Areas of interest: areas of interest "Shopping Mall"
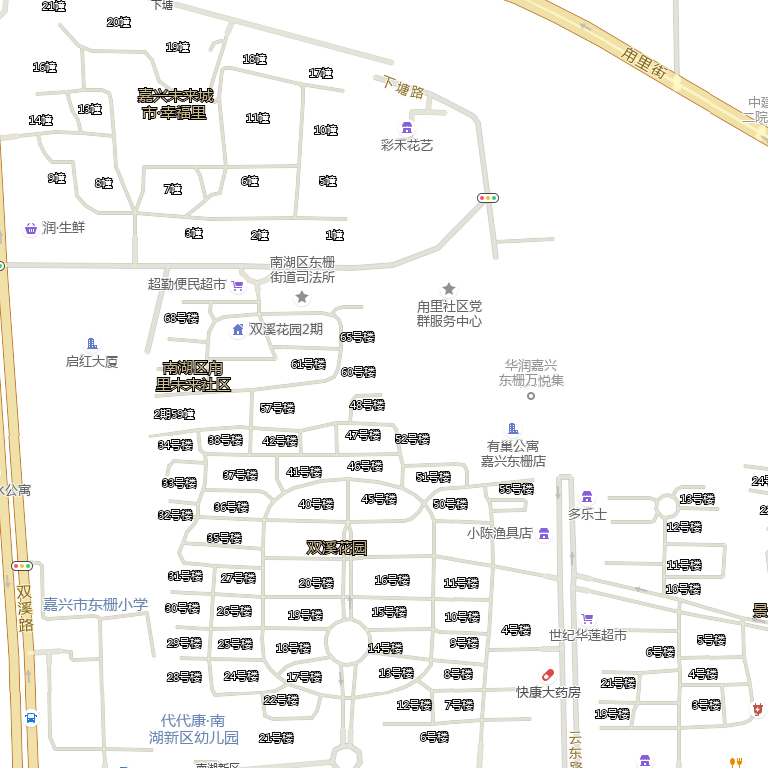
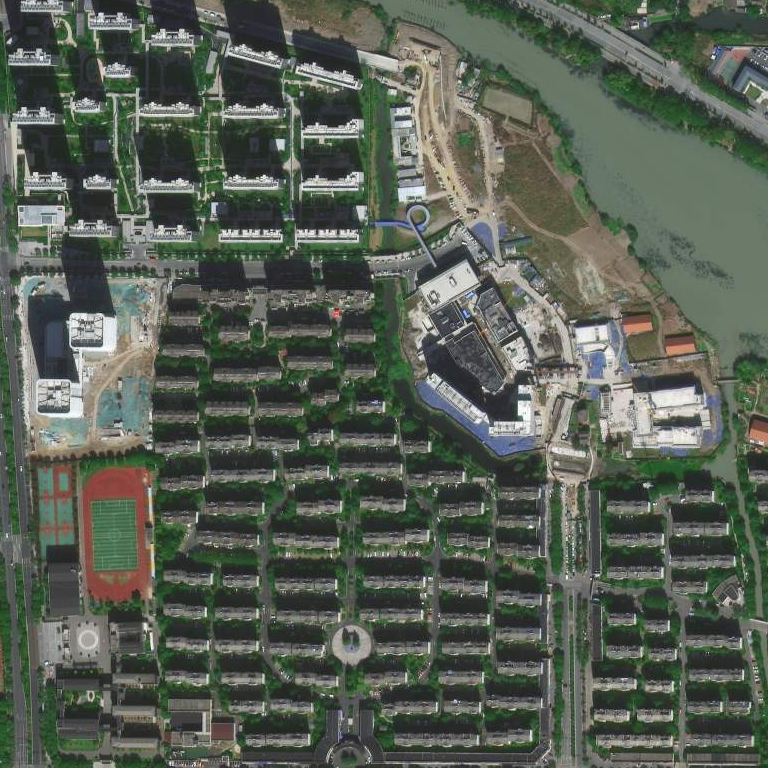